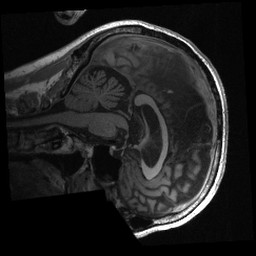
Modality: T1w
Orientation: sagittal
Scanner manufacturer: siemens
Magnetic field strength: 3 T
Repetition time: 2.3 s
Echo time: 0.00285 s